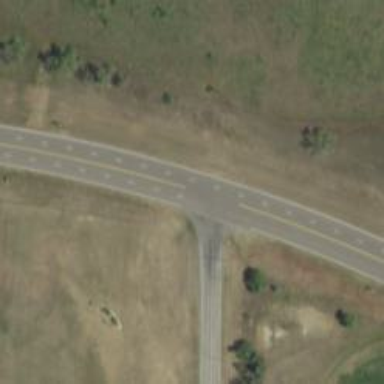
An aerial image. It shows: Stop road.